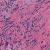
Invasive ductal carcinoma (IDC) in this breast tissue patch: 0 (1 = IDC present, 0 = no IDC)